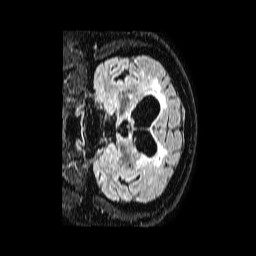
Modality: FLAIR
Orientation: coronal
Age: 71
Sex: female
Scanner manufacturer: philips
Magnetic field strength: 1.5 T
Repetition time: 4.8 s
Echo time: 0.3 s